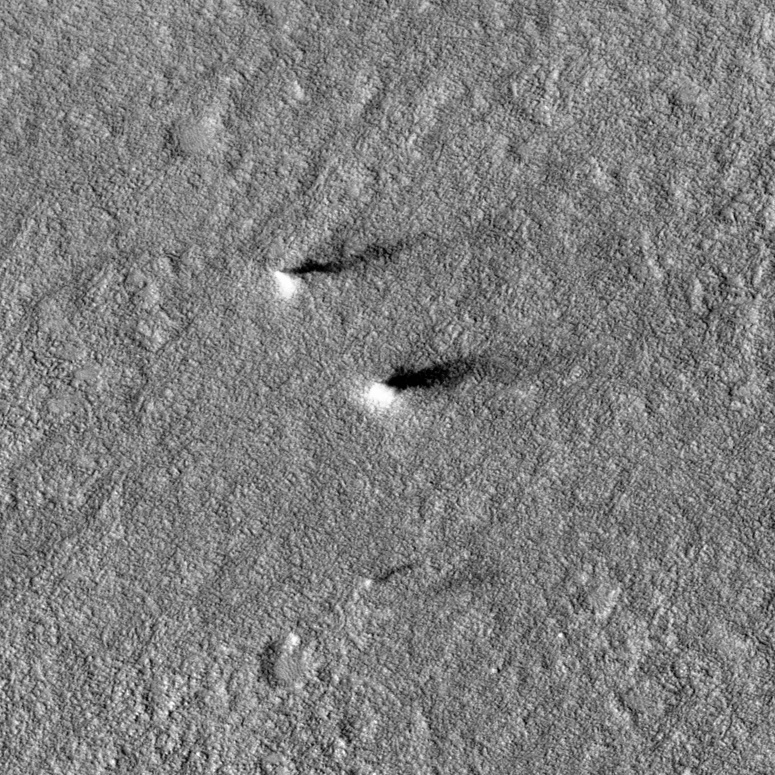
Label: dustdevil, dustdevil, dustdevil